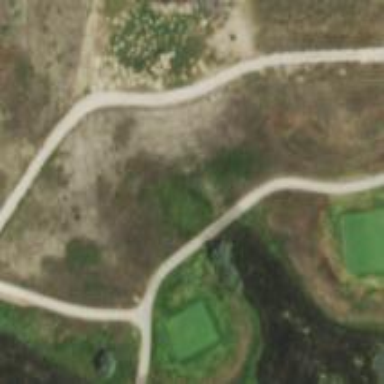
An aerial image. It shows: Path bridge designed for golf carts.